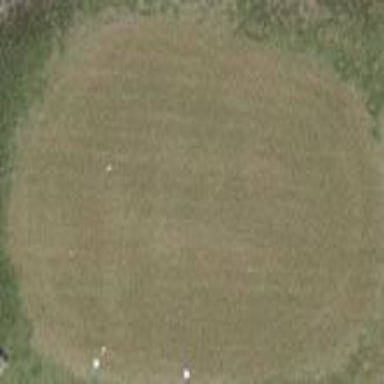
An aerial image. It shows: Golf tee on grassy land.